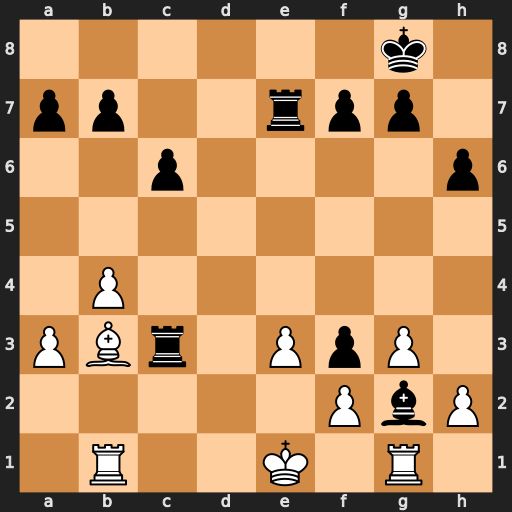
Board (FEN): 6k1/pp2rpp1/2p4p/8/1P6/PBr1PpP1/5PbP/1R2K1R1
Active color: w
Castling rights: -
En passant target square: -
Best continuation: Kd2 Rexe3 fxe3 Rxb3 Rxb3